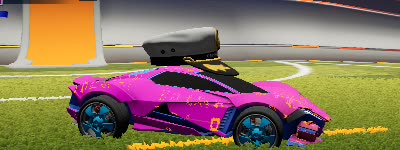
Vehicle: werewolf